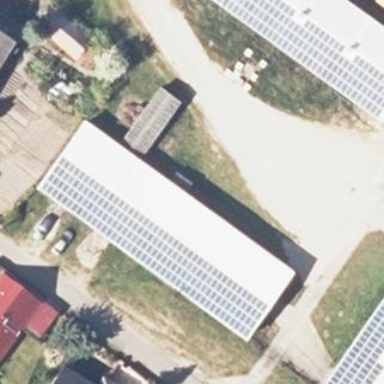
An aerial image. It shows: Building featuring small installation solar photovoltaic panel for electricity generation.